Question: Why is it that changing the background color for the <URL>, changes the background for the whole frame?
I set up a Frame object as follows:
'''
public class Gui extends Frame {
public Gui() {
setSize(800, 600);
setLocation(0, 0);
Canvas cd=new Canvas();
cd.setSize(500, 300);
cd.setBackground(Color.BLUE);
add(cd);
addWindowListener(new WindowAdapter() {
@Override
public void windowClosing(WindowEvent arg0) {
System.exit(0);
}
});
}
@Override
public void paint(Graphics g) {
paintComponents(g);
}
public static void main(String[] args) {
Gui g=new Gui();
g.setVisible(true);
}
}
'''
The above code sets the frame size to be 800x600, then adds a significantly smaller canvas to it - 500x300, and finally sets the background color to be 'Color.BLUE', but instead of getting a 500x300 blue rectangle inside a bigger, 800x600 window-frame (with default grey color), the result is a 800x600 frame with blue background:

The docs says:
> public void setBackground(Color c)Sets the background color of this component.The background color affects each component differently and the parts
of the component that are affected by the background color may differ
between operating systems.
Could that be the issue (I'm running this on Ubuntu)?
Or am I missing something else here?
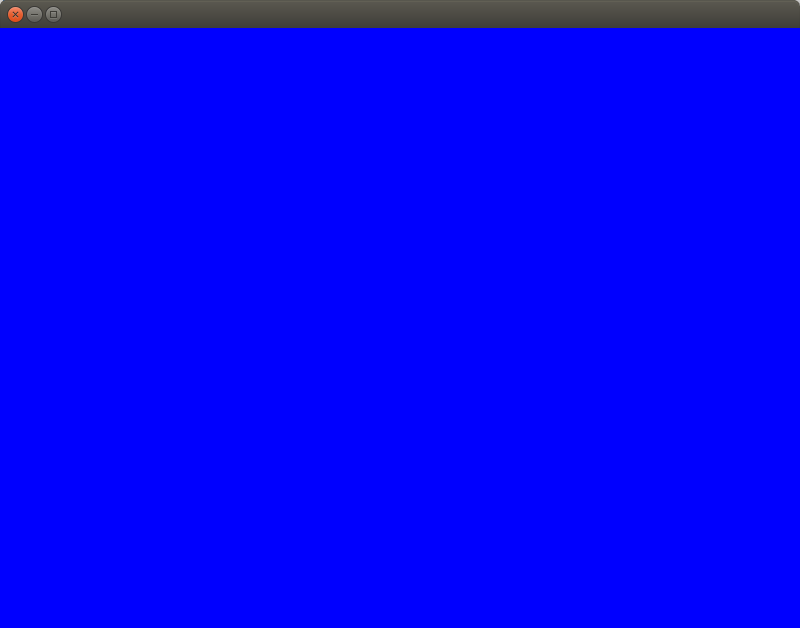
Answer: The default layout of a 'Frame' is 'BorderLayout' (though a lot of the example code using the AWT based 'Frame' class was written in a time when the default layout was 'FlowLayout'). Without layout constraints, a component added to a 'BorderLayout' will end up in the 'CENTER' constraint which stretches a component so it fits to the available height and width.
Instead we might use a 'GridBagLayout'. When we add a single component to a 'GridBagLayout' without any constraint, it will be centered and the size will be respected. E.G. (See further comments in code.)

'''
import java.awt.*;
import java.awt.event.*;
public class Gui extends Frame {
public Gui() {
setSize(400, 200);
setLocationByPlatform(true);
setLayout(new GridBagLayout());
Canvas cd=new Canvas();
// TODO: Override rather than set & make it preferred rather than actual
cd.setSize(300, 100);
cd.setBackground(Color.BLUE);
add(cd);
addWindowListener(new WindowAdapter() {
@Override
public void windowClosing(WindowEvent arg0) {
System.exit(0);
}
});
}
@Override
public void paint(Graphics g) {
//paintComponents(g); // wrong method!
super.paint(g); // right method, but does nothing different to original!
}
public static void main(String[] args) {
// TODO: AWT/Swing based GUIs should be started on the EDT
Gui g=new Gui();
g.setVisible(true);
}
}
'''